Question: After rotation of device -> Image ('id=list_image2') remains small like it was at portrate mode
Seems it is because I change count of Columns gridView.setNumColumns(3);, but viewholder still contains previous imageview with previous width and height, also I tryed to make gridView.invalidate(); in onConfigurationChanged...but no result
added to activity in Manifest
'''
android:configChanges="keyboardHidden|orientation|screenSize"
'''
Here is item_grid.xml
'''
<?xml version="1.0" encoding="utf-8"?>
<RelativeLayout xmlns:android="http://schemas.android.com/apk/res/android"
android:id="@+id/list_row_root"
android:layout_width="fill_parent"
android:layout_height="wrap_content"
android:gravity="center"
android:orientation="horizontal"
android:paddingLeft="1dip"
android:paddingRight="1dip"
<ImageView
android:id="@+id/list_image2"
android:layout_width="fill_parent"
android:layout_height="wrap_content"
android:layout_centerInParent="true"
android:minWidth="@dimen/grid_item_width"
android:minHeight="@dimen/grid_item_height"
android:src="@drawable/ic_action_cloud"
android:scaleType="fitXY"
/>
<ProgressBar
android:id="@+id/progressBar1"
style="?android:attr/progressBarStyleLarge"
android:layout_width="wrap_content"
android:layout_height="wrap_content"
android:layout_margin="30dp"
android:layout_alignBottom="@+id/list_image2"
android:layout_alignTop="@+id/list_image2"
android:layout_centerHorizontal="true" />
<RelativeLayout
android:id="@+id/likes_RelativeLayout"
android:layout_width="wrap_content"
android:layout_height="wrap_content"
android:background="@drawable/field_likes"
android:paddingTop="5dp"
android:paddingBottom="5dp"
android:paddingLeft="10dp"
android:paddingRight="10dp"
android:layout_alignBottom="@+id/list_image2"
android:layout_alignRight="@+id/list_image2"
android:layout_marginRight="4dp"
android:layout_marginBottom="4dp" >
<TextView
android:id="@+id/likes"
android:layout_width="wrap_content"
android:layout_height="wrap_content"
android:layout_centerVertical="true"
android:textColor="@android:color/white"
android:text="265465" />
<ImageView
android:id="@+id/btn_favoutites"
android:layout_width="25dp"
android:layout_height="25dp"
android:layout_centerVertical="true"
android:layout_marginLeft="5dp"
android:layout_toRightOf="@+id/likes"
android:src="@drawable/btn_rating_star_on_normal_holo_dark"
android:text="Button" />
</RelativeLayout>
<RelativeLayout
android:id="@+id/btn_RelativeLayout"
android:layout_width="50dp"
android:layout_height="50dp"
android:layout_alignBottom="@+id/likes_RelativeLayout"
android:layout_alignLeft="@+id/likes_RelativeLayout"
android:layout_alignRight="@+id/likes_RelativeLayout"
android:layout_alignTop="@+id/likes_RelativeLayout"
android:background="@drawable/field_like_clickable_style" >
</RelativeLayout>
'''
Here is my adapter:
'''
publ
ic class LazyAdapter2 extends BaseAdapter{
public LazyAdapter2(Context context, ArrayList<WallImage> d) {
mContext = context;
data=d;
inflater = (LayoutInflater)mContext.getSystemService(Context.LAYOUT_INFLATER_SERVICE);
imageLoader = ImageLoader.getInstance();
options = new DisplayImageOptions.Builder()
.cacheInMemory(true)
.cacheOnDisk(true)
.resetViewBeforeLoading(true)
.imageScaleType(ImageScaleType.EXACTLY)// default
.build();
}
public View getView( int position, View convertView, ViewGroup parent) {
final ViewHolderItem viewHolder;
if(convertView==null)
{
convertView = inflater.inflate(R.layout.item_grid, null);
viewHolder = new ViewHolderItem();
viewHolder.thumb_image=(ImageView)convertView.findViewById(R.id.list_image2); // thumb image
convertView.setTag(viewHolder);
}else{
viewHolder = (ViewHolderItem) convertView.getTag();
}
WallImage imageObject = data.get(position);
viewHolder.likes.setText(imageObject.views);
imageLoader.displayImage(imageObject.preview, viewHolder.thumb_image, options);
return convertView;
}
}
'''

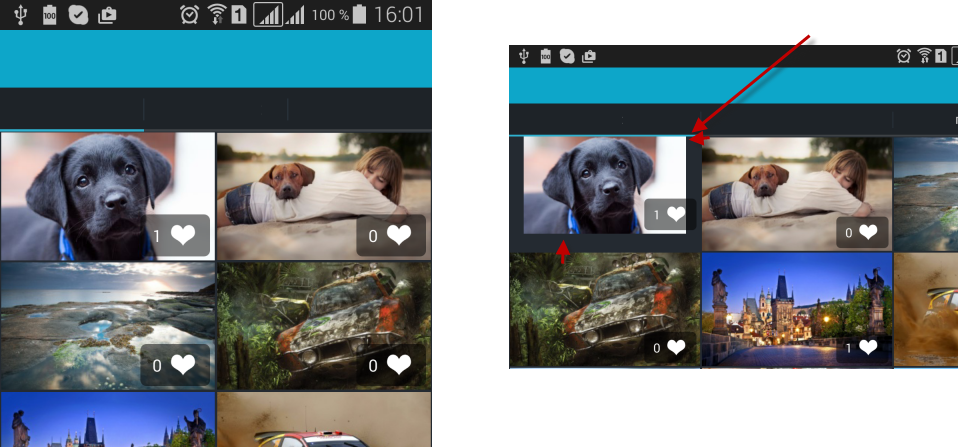
Answer: Solved by changing of item_grid.xml
'''
<?xml version="1.0" encoding="utf-8"?>
<RelativeLayout xmlns:android="http://schemas.android.com/apk/res/android"
android:id="@+id/list_row_root"
android:layout_width="match_parent"
android:layout_height="wrap_content"
android:gravity="center"
android:orientation="horizontal"
android:paddingLeft="1dip"
android:paddingRight="1dip"
>
<ImageView
android:id="@+id/list_image2"
android:layout_width="match_parent"
android:layout_height="@dimen/grid_item_height"
android:layout_alignParentTop="true"
android:layout_centerHorizontal="true"
android:scaleType="centerCrop"
android:src="@android:color/transparent"
/>
'''
after doing of ImageView 'android:layout_height="@dimen/grid_item_height"' => after rotation of screen image size remains constant, but to resize imege in ImageView I use 'android:scaleType="centerCrop"' after that image is slighly cutted , but problem is solved